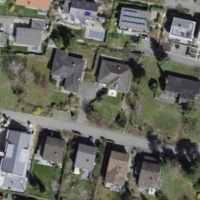
EUNIS habitat code: 55
Species observed at this site:
Rhamnus cathartica